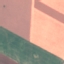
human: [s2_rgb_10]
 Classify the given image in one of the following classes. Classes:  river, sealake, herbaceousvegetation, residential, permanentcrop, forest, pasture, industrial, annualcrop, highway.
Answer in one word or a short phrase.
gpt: AnnualCrop